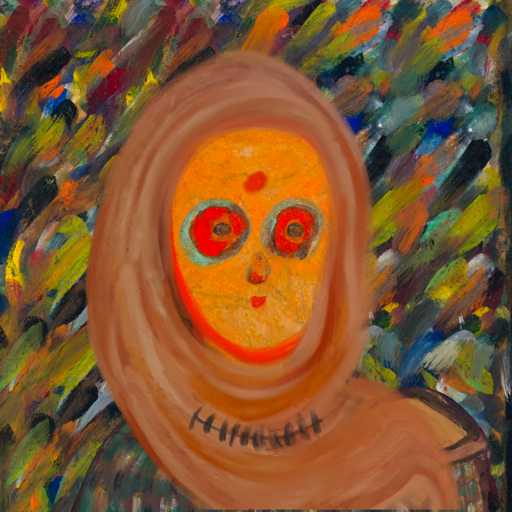
Background: An_Impression, Head And Neck Front: Sisters, Face Front: Sisters, Bust: After_Raid, Hair Front: Blank, Head Accessory: Pious_Lady_Scarf, Second Necklace: Blank, Necklace: In_The_Sun, Baby: Blank